Interaction volume radius: 5 \u00c5
Interaction volume height: 20 \u00c5
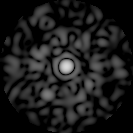
Disorder parameter: 0.8186